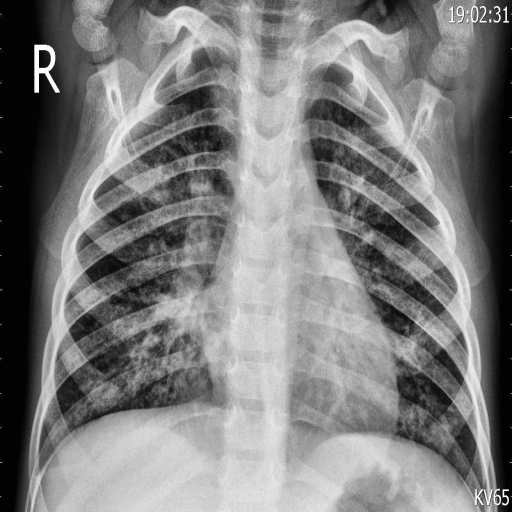
Finding: PNEUMONIA